Question: I would like my bars to be red when the value is below zero. This is not the actual data I am working with but I hope this will create a reproduce-able example:
'''
library(ggplot2)
library(car)
mtcars$carnames <- rownames(mtcars)
rownames(mtcars) <- 1:nrow(mtcars)
subsetCars <- as.data.frame(head(mtcars, n = 20))
subsetCars[1,4] <- -50
myplot.p <- ggplot(subsetCars, aes(x = subsetCars$carnames, y = subsetCars$hp))
myplot.p + geom_bar(stat = 'identity',
fill = ifelse(subsetCars$hp > 0, "lightblue", "firebrick")) +
coord_flip()
'''

One bar is colored red, but not the one with the negative value. I have a similar problem with the current viz I am working on as well.
Advice?
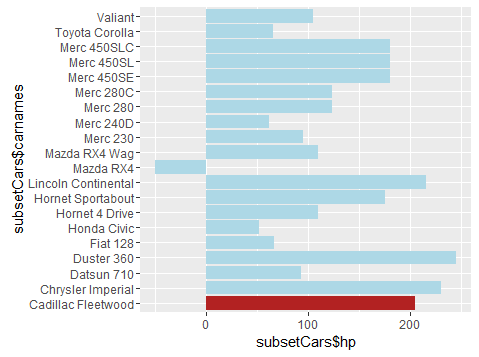
Answer: Note that your 'fill' argument in 'geom_bar' takes a vector created by 'ifelse', of which the first element is "firebrick" and all other elements are "lightblue". So the first (bottom-most) bar will be filled with red. However, the first bar does not correspond to the row with the negative value, since the observations have been re-ordered by 'carnames' in alphabetical order.
A more idiomatic way of plotting your desired chart is
'''
myplot.p <- ggplot(subsetCars, aes(x = carnames, y = hp, fill = hp < 0))
myplot.p + geom_bar(stat = 'identity') +
scale_fill_manual("Negative hp", values = c("lightblue", "firebrick")) +
coord_flip()
'''
where the '$' subsetting is unnecessary, as @alistaire pointed out, and the 'fill' aesthetic can be stated in 'ggplot()'.
<URL>